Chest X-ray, PA view. Patient: 68 years old, sex M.
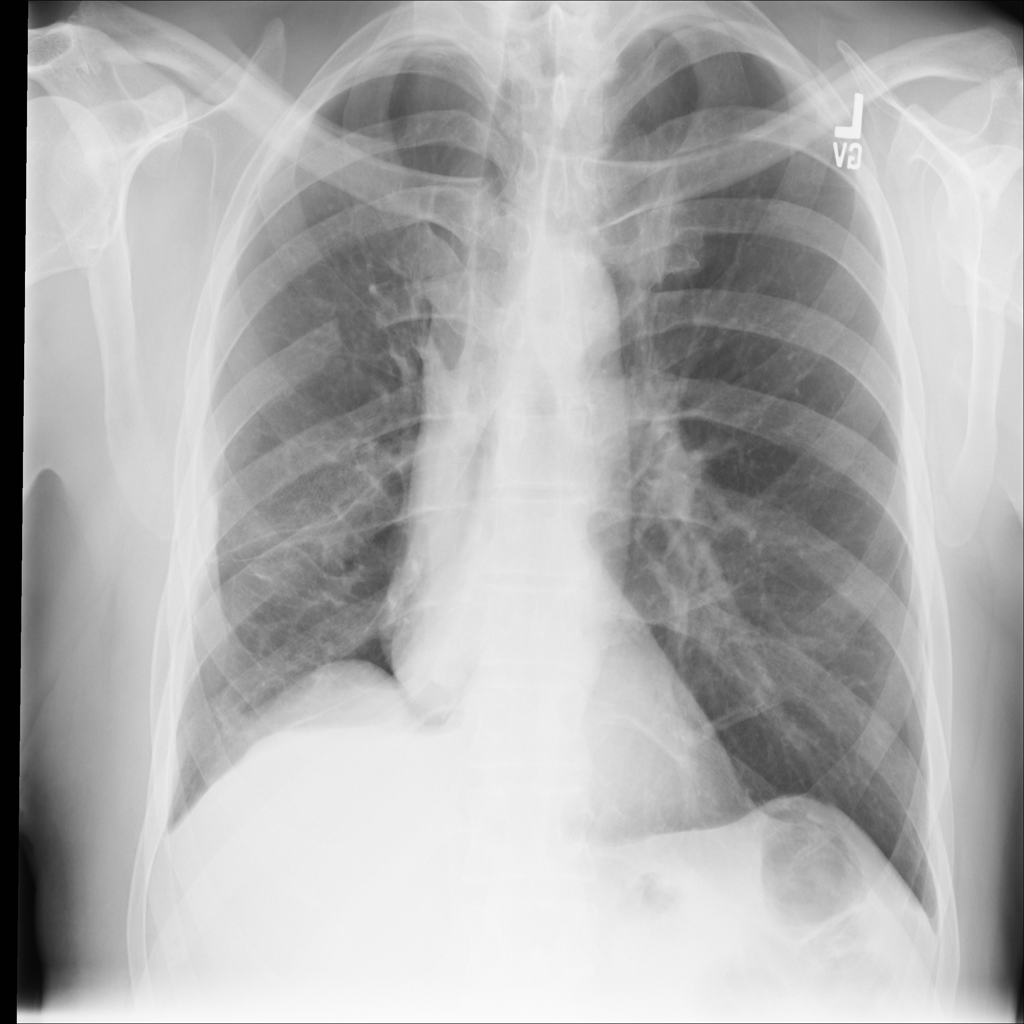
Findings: Pneumothorax